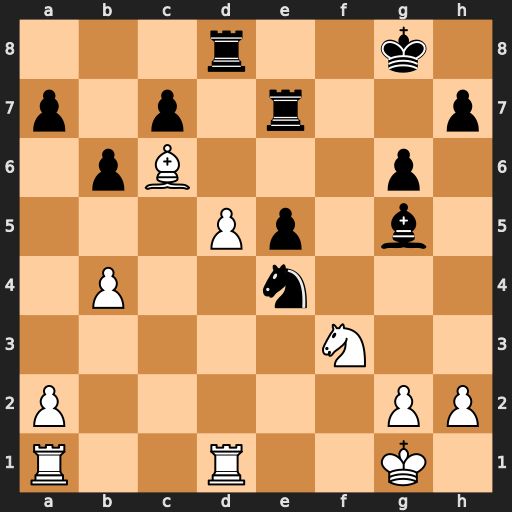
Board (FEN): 3r2k1/p1p1r2p/1pB3p1/3Pp1b1/1P2n3/5N2/P5PP/R2R2K1
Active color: w
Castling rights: -
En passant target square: -
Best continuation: Re1 Bh6 Rxe4